Question: I have a problem with changing arrays and integrating them into my code, the task is
> "Given a real square matrix of order n. Find the smallest of the values of the elements located in the shaded part of the matrix and swap them."
I figured out the first half of the code, but I can't figure it out with the second part, that is my code:
'''
#include <stdio.h>
#include <stdlib.h>
#include <conio.h>
#include <math.h>
#define N 5
int main ()
{
int a[N][N], min, i, j;
for (i = 0; i < N; i++) {
for (j = 0; j < N; j++)
a[i][j] = rand () % 10;
}
printf ("n
The generated matrix has the form");
for (i = 0; i < N; i++) {
for (j = 0; j < N; j++)
printf ("%d ", a[i][j]);
printf ("
");
}
min = a[0][N - 1];
for (i = 0; i < N; i++) {
for (j = N / 2; j < N; j++)
if ((j + i) > N && (i <= j) && (min > a[i][j]))
min = a[i][j];
}
printf ("n
Minimum element in the shaded area");
printf ("
min_element=%d ", min);
getch ();
}
'''
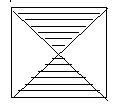
Answer: Your logic is a bit confused. You must seed the random number generator by calling 'srand()' before calling 'rand()', e.g.
'''
#include <time.h>
...
int main (void) {
int a[N][N], min = INT_MAX, i, j;
srand (time(NULL)); /* seed random number generator */
'''
( how 'min' is initialized to 'INT_MAX')
You can fill and output your original array in a single loop. Note, '% 10' results in '0' in all quadrants regularly, use '% 100' for a greater range of values, e.g.
'''
/* fill elements with random values 0-99, output array */
puts ("
The generated matrix has the form:
");
for (i = 0; i < N; i++) {
for (j = 0; j < N; j++) {
a[i][j] = rand () % 100;
printf (" %2d", a[i][j]);
}
putchar ('
');
}
'''
( don't use 'printf ("
");' to output the single character ''
'', that is what 'putchar('
');' is for -- though a good compiler will make that optimization for you)
You can compare the values in the upper and lower triangles in a single loop, e.g.:
'''
for (i = 0; i < N - i; i++) { /* loop rows 0 - N-i-1 */
for (j = i; j < N - i; j++) { /* loop cols i - N-i-1 */
if (a[i][j] < min) /* test upper value */
min = a[i][j];
if (a[N-i-1][j] < min) /* test lower value */
min = a[N-i-1][j];
}
}
'''
You only need a single 'printf' to output the result, whether you do it like:
'''
printf ("
Minimum element in the shaded area
min_element = %d
", min);
'''
or like
'''
printf ("
Minimum element in the shaded area
"
" min_element = %d
", min);
'''
Lastly do not use 'conio.h' and 'getch();' to hold the terminal window open. 'conio.h' is an archaic DOS header that is 100% non-portable. Simply use 'getchar()' which is provided by the standard '<stdio.h>'.
Putting it altogether you would have:
'''
#include <stdio.h>
#include <stdlib.h>
#include <limits.h>
#include <time.h>
#define N 5
int main (void) {
int a[N][N], min = INT_MAX, i, j;
srand (time(NULL)); /* seed random number generator */
/* fill elements with random values 0-99, output array */
puts ("
The generated matrix has the form:
");
for (i = 0; i < N; i++) {
for (j = 0; j < N; j++) {
a[i][j] = rand () % 100;
printf (" %2d", a[i][j]);
}
putchar ('
');
}
for (i = 0; i < N - i; i++) { /* loop rows 0 - N-i-1 */
for (j = i; j < N - i; j++) { /* loop cols i - N-i-1 */
if (a[i][j] < min) /* test upper value */
min = a[i][j];
if (a[N-i-1][j] < min) /* test lower value */
min = a[N-i-1][j];
}
}
printf ("
Minimum element in the shaded area
min_element = %d
", min);
}
'''
'''
$ ./bin/array_upper_lower_triangle
The generated matrix has the form:
20 79 30 60 89
2 5 38 15 33
64 63 52 93 38
77 89 54 38 89
25 15 87 43 53
Minimum element in the shaded area
min_element = 5
'''
After seeing your comment, it also became clear you want to swap the minimum elements from the upper and lower triangles. To do so, you need to keep separate minimums, like 'min_upper' and 'min_lower' as well as the array indexes where they occur, like 'iu, ju' (for 'i' & 'j' upper) and 'il', 'jl' for lower.
Then after finding the minimums in each you can swap them. The changes would be:
'''
int a[N][N], min, min_upper=INT_MAX, min_lower=INT_MAX, i, j, iu, ju, il, jl;
...
for (i = 0; i < N - i; i++) { /* loop rows 0 - N-i */
for (j = i; j < N - i; j++) { /* loop cols i - N-i-1 */
if (a[i][j] < min_upper) { /* test upper value */
min_upper = a[i][j];
iu = i, ju = j;
}
if (a[N-i-1][j] < min_lower) { /* test lower value */
min_lower = a[N-i-1][j];
il = N-i-1, jl = j;
}
}
}
i = a[iu][ju]; /* swap uppwer/lower triangle minimum values */
a[iu][ju] = a[il][jl];
a[il][jl] = i;
'''
( 'i' is used as the temporary variable in the swap since it is available between loops)
The complete example with the swap would be:
'''
#include <stdio.h>
#include <stdlib.h>
#include <limits.h>
#include <time.h>
#define N 5
int main (void) {
int a[N][N], min, min_upper=INT_MAX, min_lower=INT_MAX, i, j, iu, ju, il, jl;
srand (time(NULL)); /* seed random number generator */
/* fill elements with random values 0-99, output array */
puts ("
The generated matrix has the form:
");
for (i = 0; i < N; i++) {
for (j = 0; j < N; j++) {
a[i][j] = rand () % 100;
printf (" %2d", a[i][j]);
}
putchar ('
');
}
for (i = 0; i < N - i; i++) { /* loop rows 0 - N-i */
for (j = i; j < N - i; j++) { /* loop cols i - N-i-1 */
if (a[i][j] < min_upper) { /* test upper value */
min_upper = a[i][j];
iu = i, ju = j;
}
if (a[N-i-1][j] < min_lower) { /* test lower value */
min_lower = a[N-i-1][j];
il = N-i-1, jl = j;
}
}
}
i = a[iu][ju]; /* swap uppwer/lower triangle minimum values */
a[iu][ju] = a[il][jl];
a[il][jl] = i;
printf ("
min_upper : %d
min_lower : %d
", min_upper, min_lower);
puts("
Swapped min from upper/lower triangles:
");
for (i = 0; i < N; i++) {
for (j = 0; j < N; j++)
printf (" %2d", a[i][j]);
putchar ('
');
}
min = min_upper < min_lower ? min_upper : min_lower;
printf ("
Minimum element in the shaded area
min_element = %d
", min);
}
'''
'''
$ ./bin/array_upper_lower_triangle_swap
The generated matrix has the form:
31 52 50 21 40
48 63 65 15 48
77 70 69 90 18
56 22 36 71 14
13 14 53 26 32
min_upper : 15
min_lower : 13
Swapped min from upper/lower triangles:
31 52 50 21 40
48 63 65 13 48
77 70 69 90 18
56 22 36 71 14
15 14 53 26 32
Minimum element in the shaded area
min_element = 13
'''
Hopefully that meets all your requirements. If you need more help, just ask.